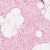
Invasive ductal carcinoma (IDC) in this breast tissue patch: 0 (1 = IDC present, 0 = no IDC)